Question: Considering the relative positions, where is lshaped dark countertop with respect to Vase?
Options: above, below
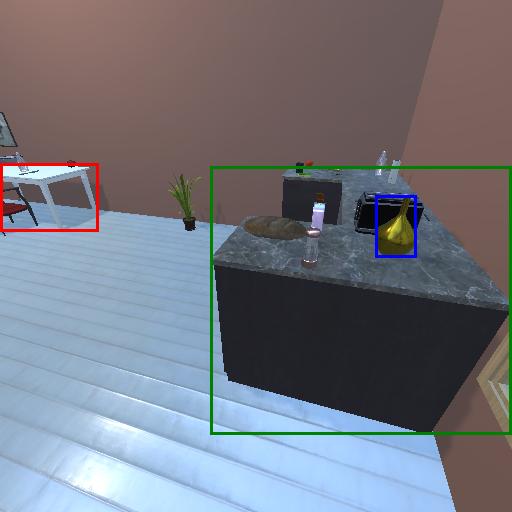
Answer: above